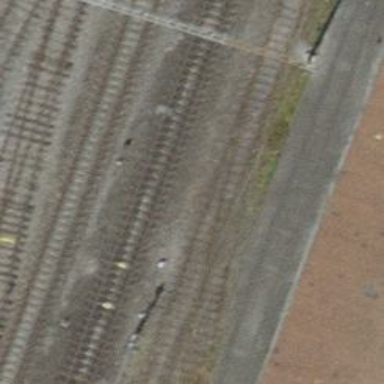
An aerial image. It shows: Single railway spur track.